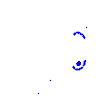
Particle: kaon